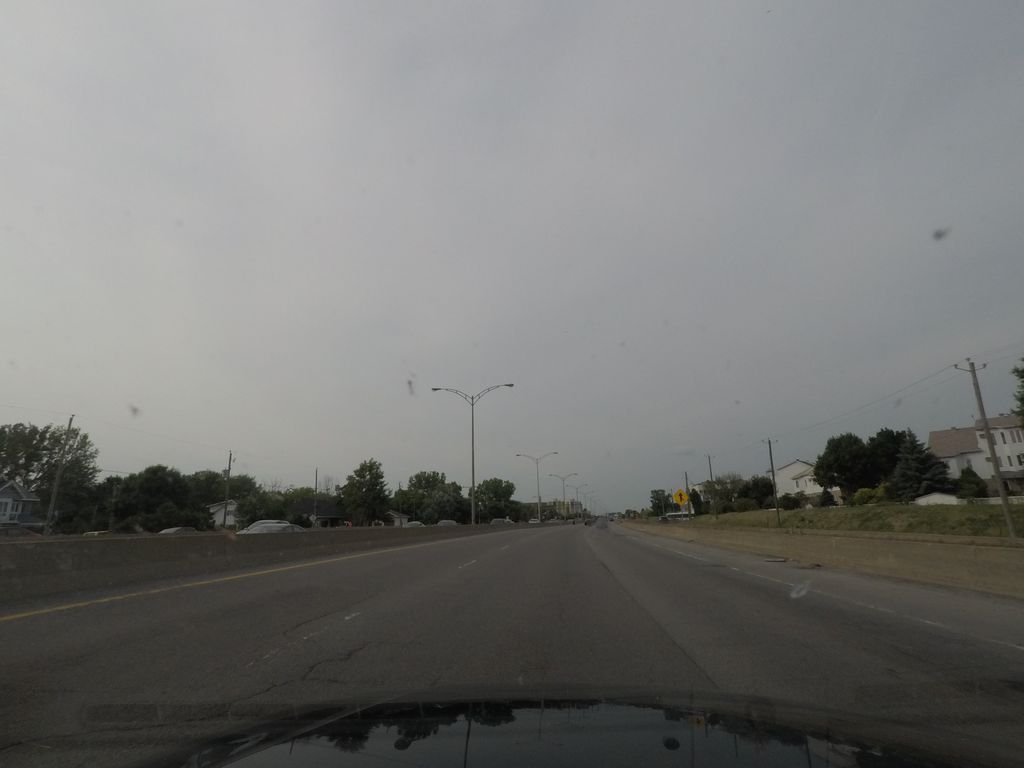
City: montreal